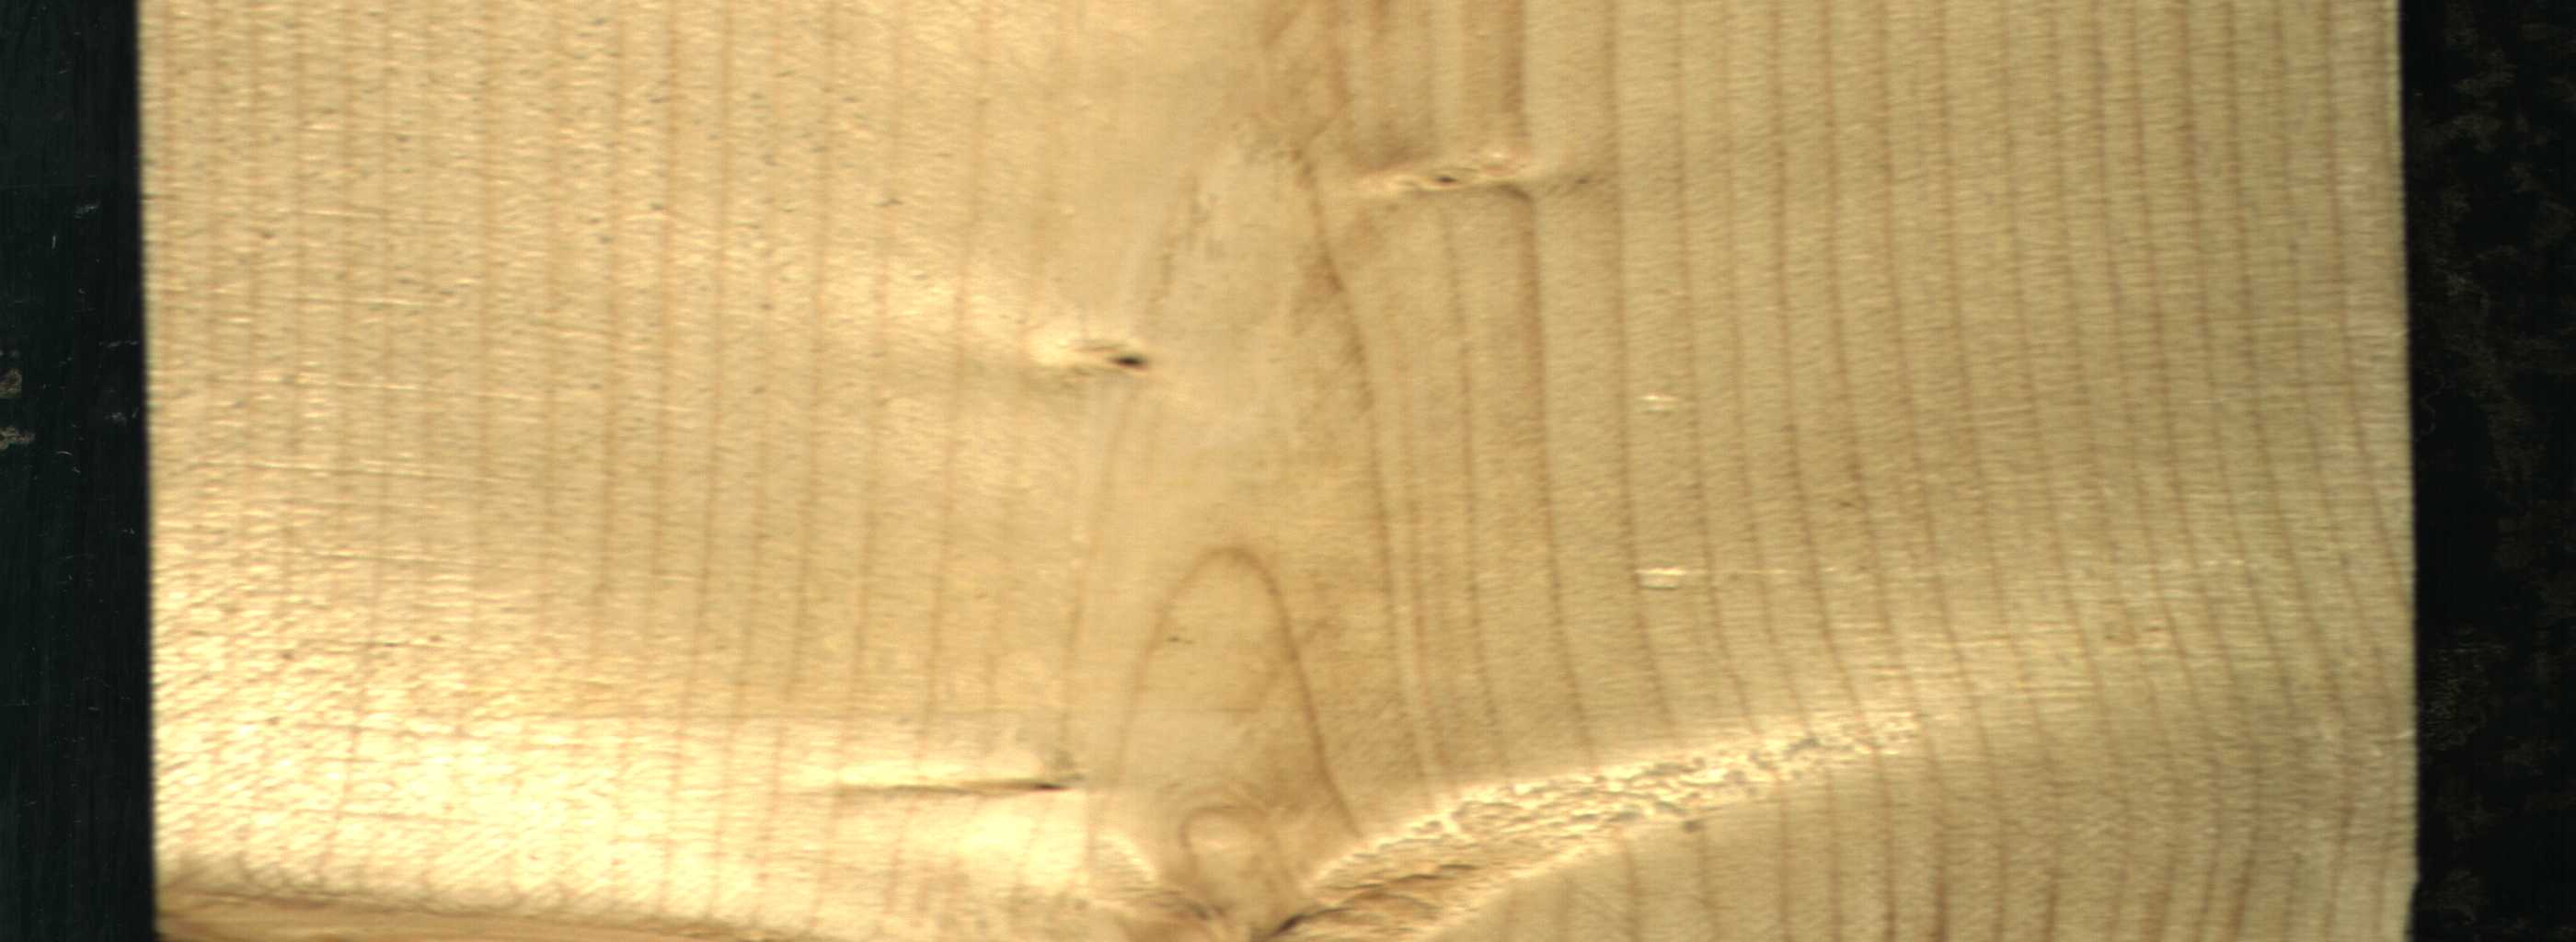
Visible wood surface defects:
Live_Knot
Live_Knot